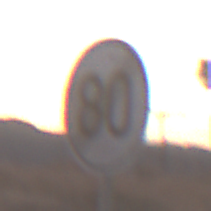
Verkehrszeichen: EndeGeschwindigkeit80
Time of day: SunriseSunset
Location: Outdoor (Suburban)
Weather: PartlyCloudy
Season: NotSpecified
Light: Natural